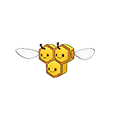
Pok\u00e9mon: combee